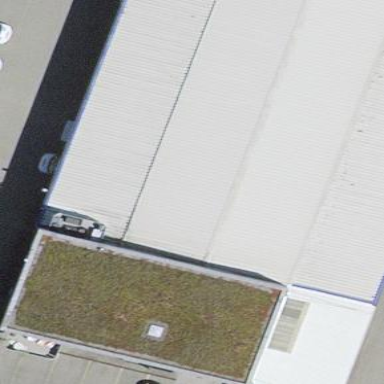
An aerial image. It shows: Commercial building.